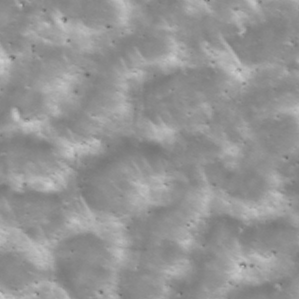
Label: non_frost